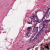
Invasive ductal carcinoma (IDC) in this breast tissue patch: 0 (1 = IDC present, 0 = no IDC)